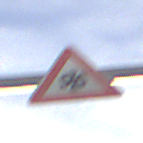
Verkehrszeichen: SchneeOderEisglaette
Umgebung: Outdoor, Suburban
Tageszeit: MorningAfternoon
Wetter: PartlyCloudy
Licht: Natural
Jahreszeit: NotSpecified
Kontrast: HighContrast